Question: I am creating gui in relative layout and reason i am using relative layout is that, i am using a fakeview in the middle of the screen to align all the other objects properly in the center of the screen. But the output on my mobile is completely different and is completely stretch out.
My problem is that the black line in the middle is supposed to be just 1dp in height, still it appears as 50dp in height on my device. Also there is huge gap in the middle below exchange rate and above discount amt($). Such problems weren't there in the emulator. the entire screen is divided into two parts, the lower part and upper part and there is gap in middle.
I am using nexus 4 running stock rom 4.4.2 to test my application.
'''
<RelativeLayout xmlns:android="http://schemas.android.com/apk/res/android"
android:layout_width="match_parent" android:layout_height="match_parent"
android:background="#FFFFE0">
<View android:id="@+id/fakeView"
android:layout_width="0dp"
android:layout_height="0dp"
android:layout_alignParentTop="true"
android:layout_centerHorizontal="true"
android:layout_alignParentBottom="true" />
<EditText
android:layout_width="wrap_content"
android:layout_height="wrap_content"
android:inputType="numberDecimal"
android:ems="10"
android:id="@+id/carat"
android:layout_marginTop="10dp"
android:layout_below="@+id/cut3"
android:layout_alignParentRight="true"
android:layout_alignLeft="@+id/fakeView"
android:layout_marginRight="20dp"/>
<EditText
android:layout_width="wrap_content"
android:layout_height="wrap_content"
android:inputType="numberDecimal"
android:ems="10"
android:id="@+id/price"
android:layout_above="@+id/caratrs"
android:layout_alignParentRight="true"
android:layout_alignLeft="@+id/fakeView"
android:layout_marginRight="20dp"/>
<EditText
android:layout_width="wrap_content"
android:layout_height="wrap_content"
android:inputType="numberDecimal"
android:ems="10"
android:id="@+id/list"
android:layout_marginRight="20dp"
android:layout_below="@+id/carat"
android:layout_alignParentRight="true"
android:layout_alignLeft="@+id/fakeView" />
<EditText
android:layout_width="wrap_content"
android:layout_height="wrap_content"
android:inputType="numberDecimal"
android:ems="10"
android:id="@+id/total"
android:layout_marginRight="20dp"
android:layout_above="@+id/calculate"
android:layout_alignParentRight="true"
android:layout_toRightOf="@+id/fakeView" />
<Spinner
android:drawSelectorOnTop="true"
android:layout_width="100dp"
android:layout_height="wrap_content"
android:id="@+id/shape2"
android:layout_toLeftOf="@+id/color"
android:layout_alignLeft="@+id/cut3" />
<Spinner
android:layout_width="100dp"
android:layout_height="wrap_content"
android:id="@+id/cut3"
android:layout_below="@+id/shape2"
android:layout_alignParentLeft="true"
android:layout_toLeftOf="@+id/fakeView"
android:layout_marginLeft="20dp"
/>
<Spinner
android:layout_width="wrap_content"
android:layout_height="wrap_content"
android:id="@+id/color"
android:layout_above="@+id/cut3"
android:layout_alignParentRight="true"
android:layout_toRightOf="@+id/fakeView"
android:layout_marginRight="20dp" />
<Spinner
android:layout_width="wrap_content"
android:layout_height="wrap_content"
android:id="@+id/clarity"
android:layout_below="@+id/shape2"
android:layout_alignParentRight="true"
android:layout_toRightOf="@+id/shape2"
android:layout_marginRight="20dp"/>
<EditText
android:layout_width="wrap_content"
android:layout_height="wrap_content"
android:inputType="numberDecimal"
android:ems="10"
android:id="@+id/discount"
android:layout_marginRight="20dp"
android:layout_below="@+id/list"
android:layout_toRightOf="@+id/fakeView" />
<EditText
android:layout_width="wrap_content"
android:layout_height="wrap_content"
android:inputType="numberDecimal"
android:ems="10"
android:id="@+id/converter"
android:layout_marginRight="20dp"
android:layout_below="@+id/discount"
android:layout_alignParentRight="true"
android:layout_toRightOf="@+id/fakeView" />
<Button
android:layout_width="wrap_content"
android:layout_height="wrap_content"
android:text="Calculate"
android:id="@+id/calculate"
android:layout_alignParentBottom="true"
android:layout_centerHorizontal="true" />
<View
android:layout_width="fill_parent"
android:layout_height="1dp"
android:background="@android:color/black"
android:layout_below="@+id/converter"
android:layout_marginTop="20dp"
android:layout_alignParentLeft="true"
android:id="@+id/view"
android:layout_above="@+id/textView5" />
<EditText
android:layout_width="wrap_content"
android:layout_height="wrap_content"
android:inputType="numberDecimal"
android:ems="10"
android:id="@+id/discamt"
android:layout_below="@+id/view"
android:layout_above="@+id/price"
android:layout_alignLeft="@+id/fakeView" />
<EditText
android:layout_width="wrap_content"
android:layout_height="wrap_content"
android:inputType="numberDecimal"
android:ems="10"
android:layout_marginRight="20dp"
android:id="@+id/caratrs"
android:layout_above="@+id/total"
android:layout_toRightOf="@+id/fakeView" />
<TextView
android:layout_width="wrap_content"
android:layout_height="wrap_content"
android:text="Rap Price"
android:id="@+id/textView2"
android:layout_above="@+id/discount"
android:layout_alignParentLeft="true"
android:layout_marginLeft="20dp"/>
<TextView
android:layout_width="wrap_content"
android:layout_height="wrap_content"
android:text="Discount(%)"
android:id="@+id/textView3"
android:layout_above="@+id/converter"
android:layout_alignParentLeft="true"
android:layout_marginLeft="20dp"/>
<TextView
android:layout_width="wrap_content"
android:layout_height="wrap_content"
android:text="Exchange Rate"
android:id="@+id/textView4"
android:layout_alignBottom="@+id/converter"
android:layout_alignParentLeft="true"
android:layout_marginLeft="20dp"/>
<TextView
android:layout_width="wrap_content"
android:layout_height="wrap_content"
android:text="Discount Amt($)"
android:id="@+id/textView5"
android:layout_above="@+id/price"
android:layout_alignParentLeft="true"
android:layout_marginLeft="20dp"
android:layout_marginTop="30dp"
/>
<TextView
android:layout_width="wrap_content"
android:layout_height="wrap_content"
android:text="PPC($)"
android:id="@+id/textView6"
android:layout_above="@+id/caratrs"
android:layout_alignParentLeft="true"
android:layout_marginLeft="20dp"/>
<TextView
android:layout_width="wrap_content"
android:layout_height="wrap_content"
android:text="@string/ppcrs"
android:id="@+id/textView7"
android:layout_above="@+id/total"
android:layout_alignParentLeft="true"
android:layout_marginLeft="20dp"/>
<TextView
android:layout_width="wrap_content"
android:layout_height="wrap_content"
android:textAppearance="?android:attr/textAppearanceSmall"
android:text="@string/Rs"
android:id="@+id/textView8"
android:layout_above="@+id/calculate"
android:layout_alignParentLeft="true"
android:layout_marginLeft="20dp"/>
<TextView
android:layout_width="wrap_content"
android:layout_height="wrap_content"
android:text="Carat :"
android:id="@+id/textView9"
android:layout_alignBottom="@+id/carat"
android:layout_alignParentLeft="true"
android:layout_marginLeft="20dp"/>
</RelativeLayout>
'''

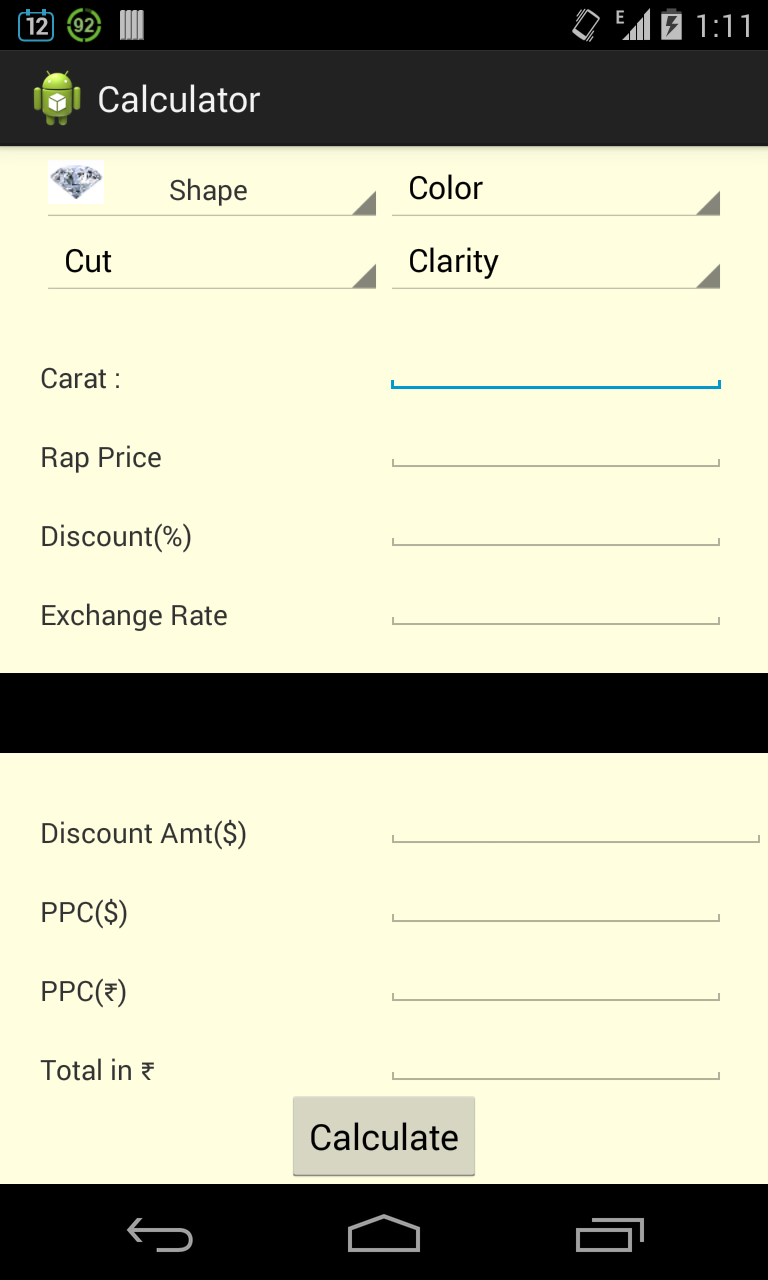
Answer: In your black view remove
'''
android:layout_above="@+id/textView5"
'''
You'll end up with the following:
'''
<View
android:layout_width="fill_parent"
android:layout_height="1dp"
android:background="@android:color/black"
android:layout_below="@+id/converter"
android:layout_marginTop="20dp"
android:layout_alignParentLeft="true"
android:id="@+id/view" />
'''
You're already anchoring the view to
So you don't need the extra anchor.